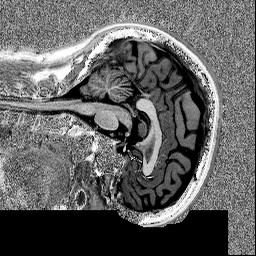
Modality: MP2RAGE
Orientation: sagittal
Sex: female